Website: home-depot
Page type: customer-info-address
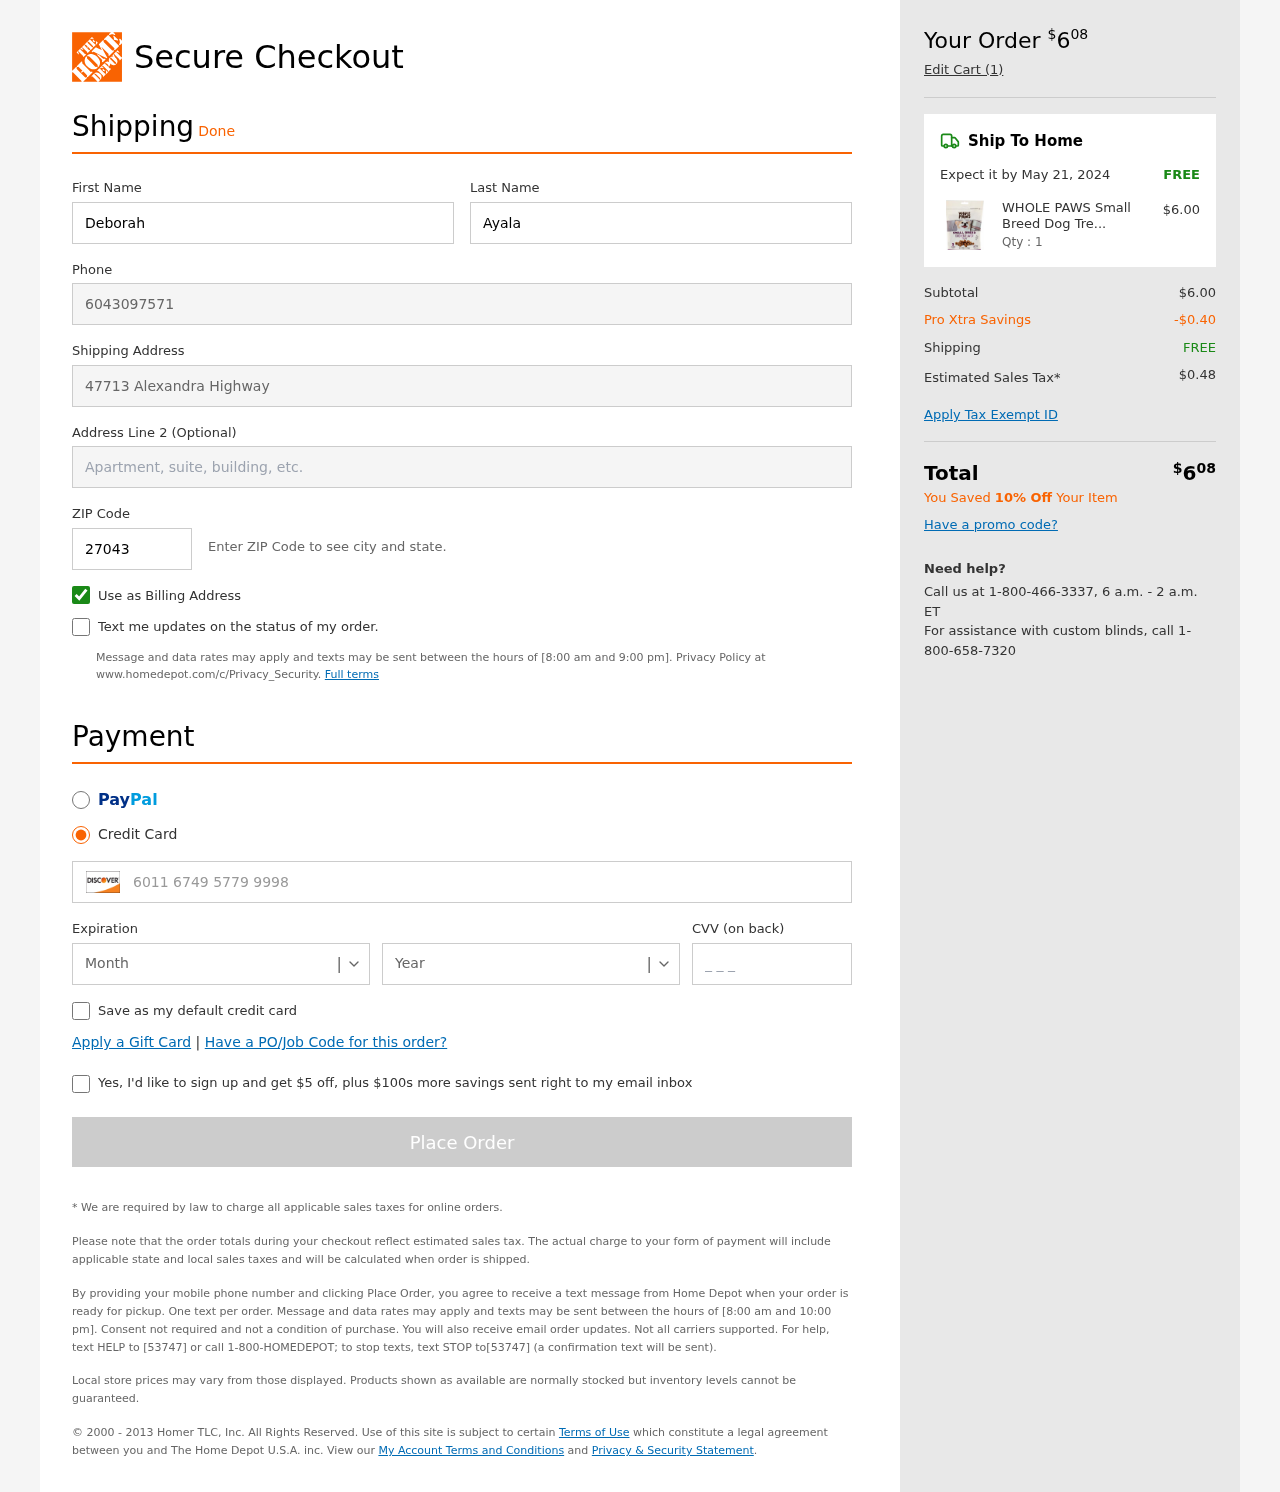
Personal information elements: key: PII_CARD_CVV
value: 209
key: PII_CARD_EXPIRY_MONTH
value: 02
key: PII_CARD_EXPIRY_YEAR
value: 26
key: PII_CARD_NUMBER
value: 6011 6749 5779 9998
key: PII_FIRSTNAME
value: Deborah
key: PII_LASTNAME
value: Ayala
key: PII_PHONE
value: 6043097571
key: PII_POSTCODE
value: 27043
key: PII_STREET
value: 47713 Alexandra Highway
Product elements: key: PRODUCT1_NAME
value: WHOLE PAWS Small Breed Dog Treat, 6 OZ
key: PRODUCT1_PRICE
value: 6
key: PRODUCT1_QUANTITY
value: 1
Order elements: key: ORDER_TOTAL
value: $608
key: ORDER_NUM_ITEMS
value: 1
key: ORDER_DELIVERY_DATE
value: May 21, 2024
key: ORDER_SHIPPING_COST
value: FREE
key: ORDER_SUBTOTAL
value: $6.00
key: ORDER_DISCOUNT
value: -$0.40
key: ORDER_SHIPPING_COST2
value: FREE
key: ORDER_TAX
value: $0.48
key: ORDER_TOTAL2
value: $608
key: ORDER_SAVINGS_MESSAGE
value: You Saved 10% Off Your Item